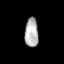
Tissue: lung
Cell type: Endothelial cells
Senescence score: 0.6204
Nuclear area (px): 387
Mean DAPI intensity: 178.282